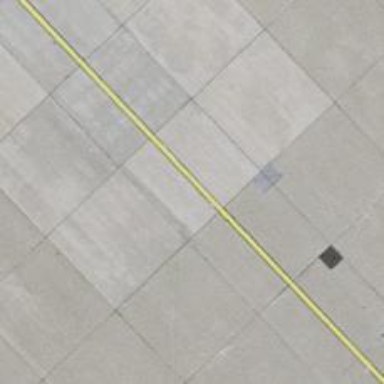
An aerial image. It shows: Image of taxiway at airport.